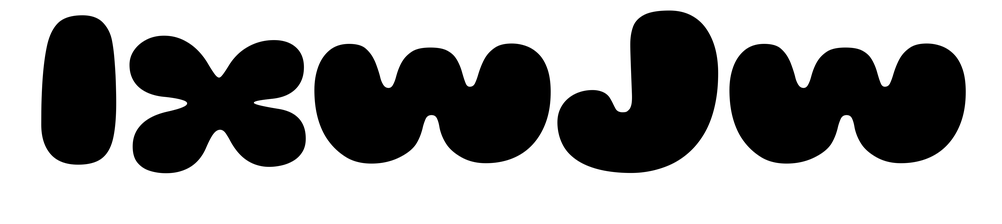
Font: Gluten_Black